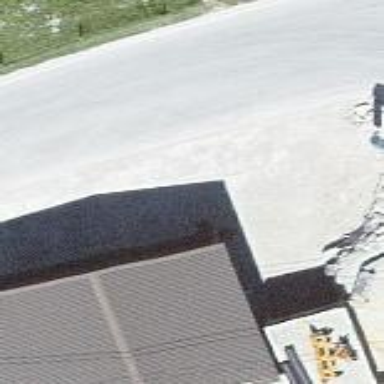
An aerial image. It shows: Shed building.